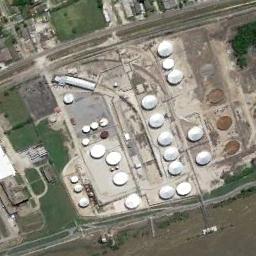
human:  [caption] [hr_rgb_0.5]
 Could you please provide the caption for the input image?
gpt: There are many neatly arranged storage tanks and many pipelines in the factory, And there are several lawns next to the factory .

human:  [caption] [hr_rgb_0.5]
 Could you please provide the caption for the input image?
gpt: There are many storage tanks on the bare land next to the grass .

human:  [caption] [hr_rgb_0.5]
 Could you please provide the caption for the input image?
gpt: There are seven storage tanks on this open lot .

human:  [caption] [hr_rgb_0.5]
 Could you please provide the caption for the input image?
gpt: There are many roads around the storage tanks .

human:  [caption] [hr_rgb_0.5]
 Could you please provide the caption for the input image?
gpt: There are some white storage tanks beside some green lawns .